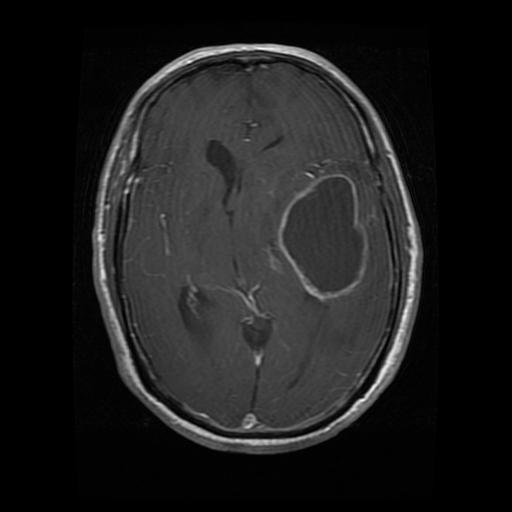
Label: glioma